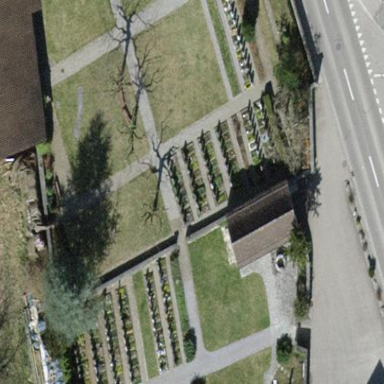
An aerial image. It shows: Cemetery.